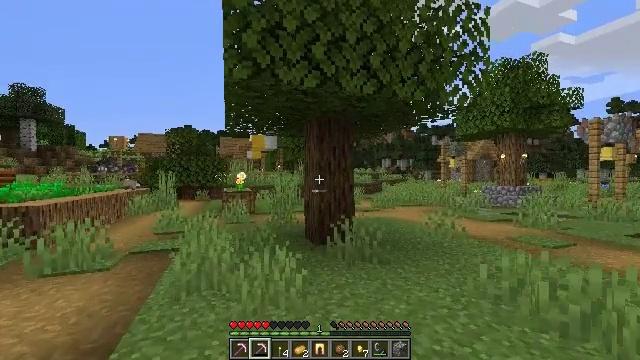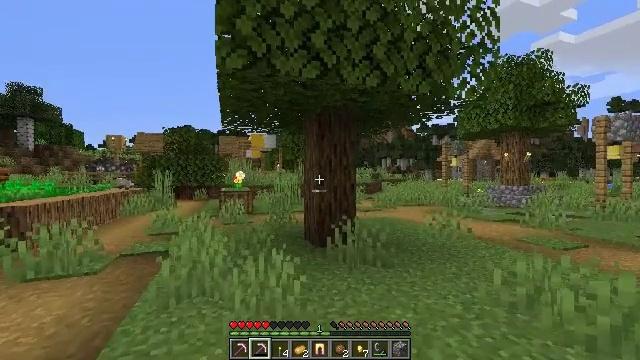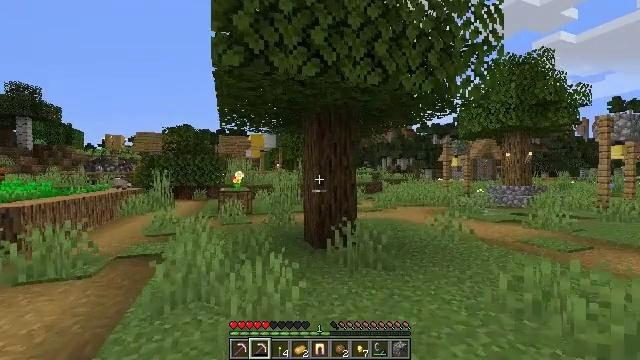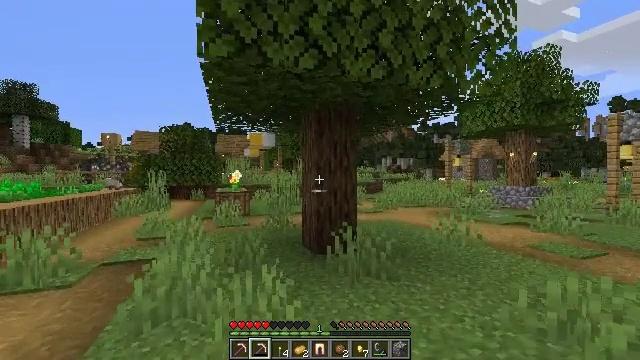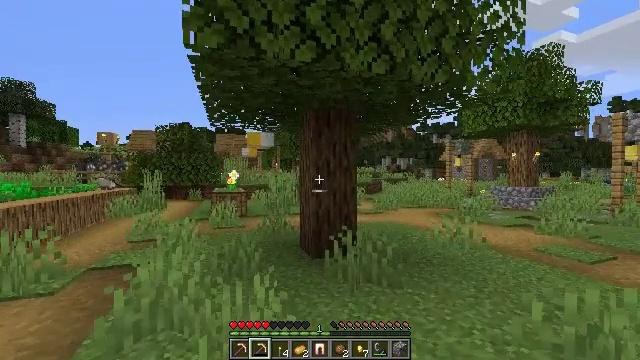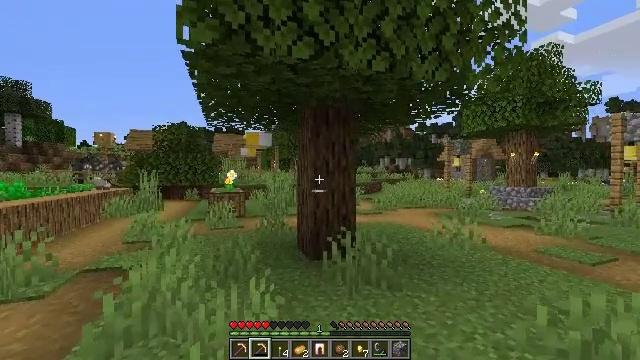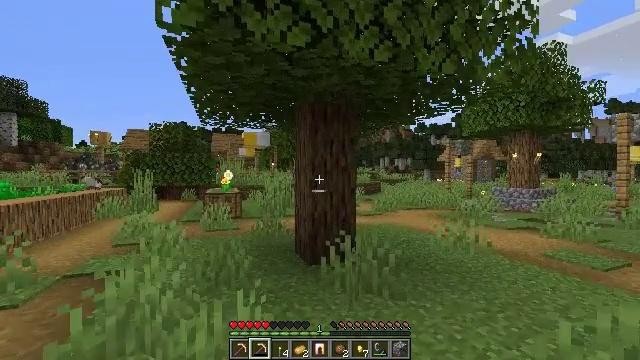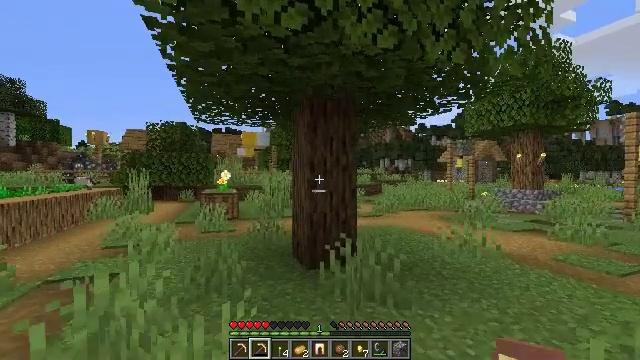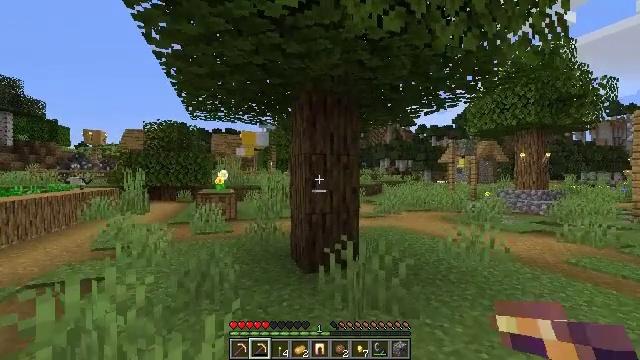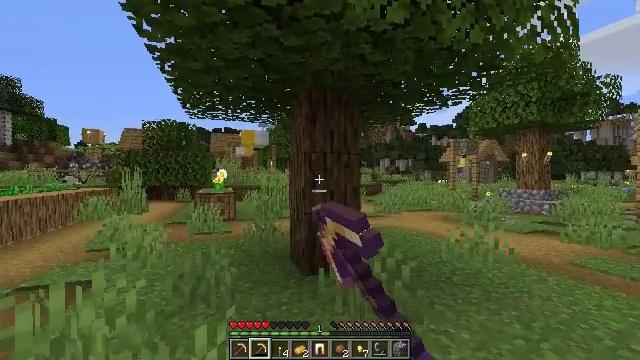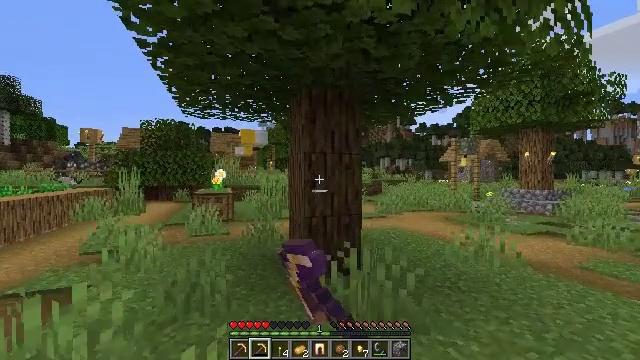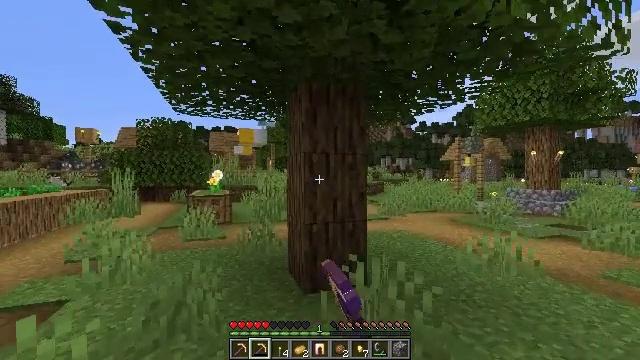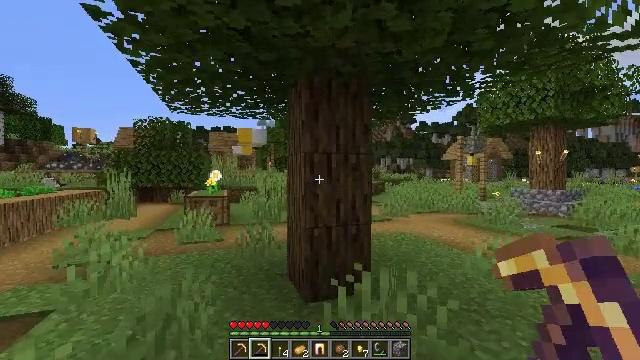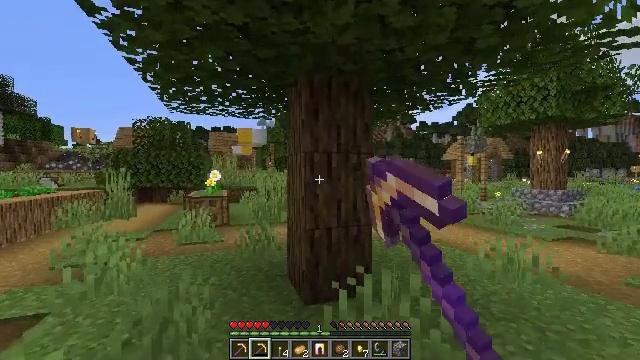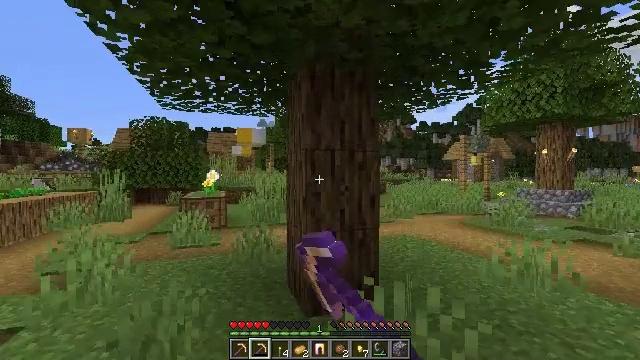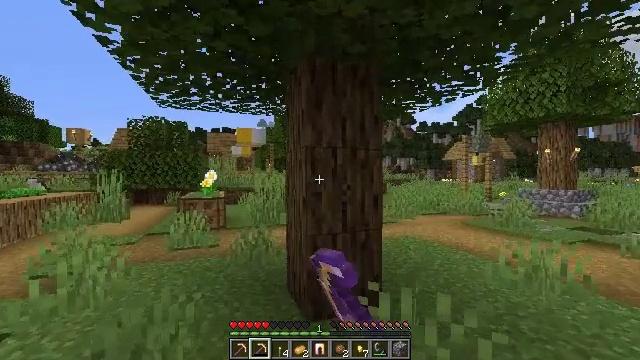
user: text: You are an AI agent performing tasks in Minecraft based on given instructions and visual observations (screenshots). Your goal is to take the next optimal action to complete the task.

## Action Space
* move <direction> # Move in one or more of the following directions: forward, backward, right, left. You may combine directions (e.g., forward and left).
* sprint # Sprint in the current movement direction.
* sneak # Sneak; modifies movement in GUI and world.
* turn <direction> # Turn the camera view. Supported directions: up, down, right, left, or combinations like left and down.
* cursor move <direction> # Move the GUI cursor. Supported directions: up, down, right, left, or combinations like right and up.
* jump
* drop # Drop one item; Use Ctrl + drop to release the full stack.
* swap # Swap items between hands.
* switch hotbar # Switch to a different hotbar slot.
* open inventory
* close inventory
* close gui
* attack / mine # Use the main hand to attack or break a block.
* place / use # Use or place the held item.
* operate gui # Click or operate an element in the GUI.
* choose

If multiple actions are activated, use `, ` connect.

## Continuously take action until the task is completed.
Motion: motion action
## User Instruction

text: Break the tree to get oak logs.
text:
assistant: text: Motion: move forward, attack / mine
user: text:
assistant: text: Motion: move forward, attack / mine
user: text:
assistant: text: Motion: move forward, attack / mine
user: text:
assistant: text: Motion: move forward, attack / mine
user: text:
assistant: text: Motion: move forward, attack / mine
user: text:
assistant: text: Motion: move forward, attack / mine
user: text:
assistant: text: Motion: move forward, attack / mine
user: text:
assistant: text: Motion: move forward, attack / mine
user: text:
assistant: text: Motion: move forward, attack / mine
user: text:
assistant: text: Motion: move forward, attack / mine
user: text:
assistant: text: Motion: move forward, attack / mine
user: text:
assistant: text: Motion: move forward, attack / mine
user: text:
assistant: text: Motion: move forward, attack / mine
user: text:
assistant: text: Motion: move forward, attack / mine
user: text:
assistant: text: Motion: move forward, attack / mine
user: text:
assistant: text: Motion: move forward, attack / mine
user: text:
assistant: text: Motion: move forward, attack / mine
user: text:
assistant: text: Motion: move forward, attack / mine
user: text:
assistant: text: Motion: move forward, attack / mine
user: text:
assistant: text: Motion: move forward, attack / mine
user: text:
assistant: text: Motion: move forward, attack / mine
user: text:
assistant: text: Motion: move forward, attack / mine
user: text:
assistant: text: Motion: move forward, attack / mine
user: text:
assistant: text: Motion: attack / mine
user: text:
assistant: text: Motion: attack / mine
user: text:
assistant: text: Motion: attack / mine
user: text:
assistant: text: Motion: attack / mine
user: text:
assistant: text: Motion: attack / mine
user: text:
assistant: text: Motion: attack / mine
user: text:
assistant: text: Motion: attack / mine